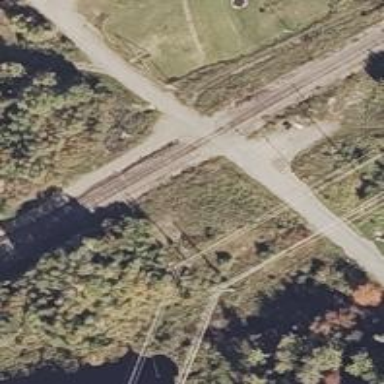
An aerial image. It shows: Railway track.